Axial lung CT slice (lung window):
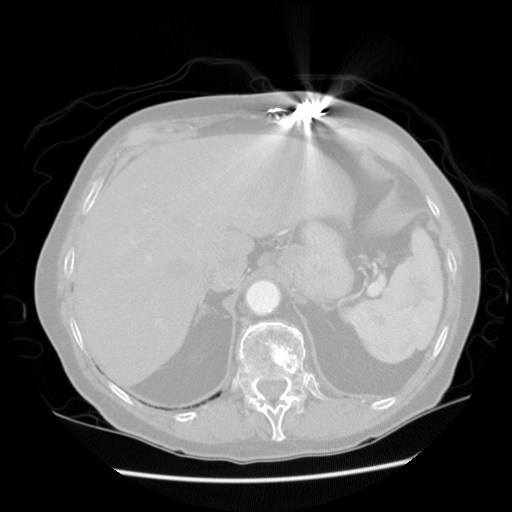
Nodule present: no